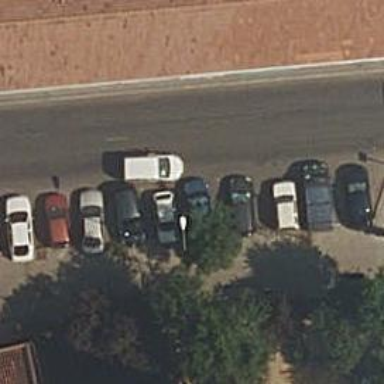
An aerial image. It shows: Parking area with surface.